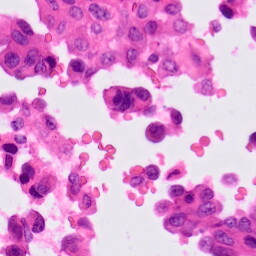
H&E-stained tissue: Lung